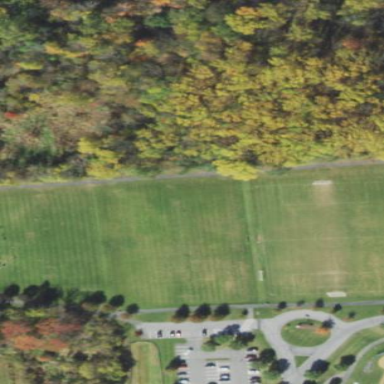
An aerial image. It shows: Soccer pitch for leisureland activities.